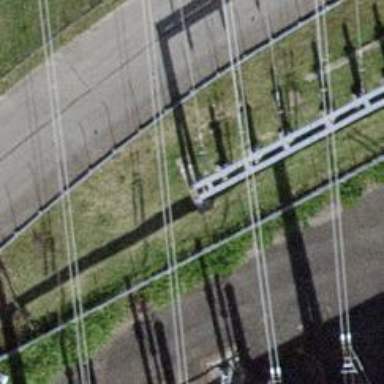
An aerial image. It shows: Insulator used in power systems.